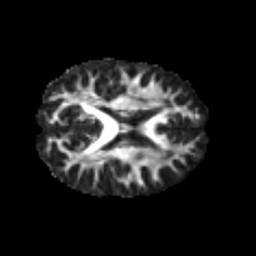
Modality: FA
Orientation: axial
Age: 28
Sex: male
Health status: healthy